Question: I need to to Highlight the search result according to the text that is entered in the text box in windows phone 7,

the usual wpf code is not working in windows phone 7. . Somebody say how to achieve this in windows phone 7
Actually this is the xaml Listbox I'm using to populate the Contact list,
'''
<ListBox Name="ContactList" ItemsSource="{Binding}" Margin="14,85,14,28" Foreground="White" SizeChanged="ContactList_SizeChanged">
<ListBox.ItemTemplate>
<DataTemplate>
<StackPanel Orientation="Horizontal">
<Border BorderThickness="2" HorizontalAlignment="Left" VerticalAlignment="Center" BorderBrush="{StaticResource PhoneAccentBrush}" >
<Image Source="{Binding Converter={StaticResource ContactPictureConverter}}" Width="48" Height="48" Stretch="Fill" Name="img1" />
</Border>
<TextBlock Name="ContactResults" Text="{Binding Path=DisplayName, Mode=OneWay}" FontSize="{StaticResource PhoneFontSizeExtraLarge}" Margin="18,8,0,0" />
</StackPanel>
</DataTemplate>
</ListBox.ItemTemplate>
</ListBox>
<TextBox Name="contactFilterString" Margin="0,0,0,528" TextChanged="contactFilterString_TextChanged" />
'''
C# Code,
'''
using System;
using System.Collections.Generic;
using System.Linq;
using System.Net;
using System.Windows;
//using System.Windows.Controls;
using System.Windows.Documents;
using System.Windows.Input;
using System.Windows.Media;
using System.Windows.Media.Animation;
using System.Windows.Shapes;
using Microsoft.Phone.Controls;
using Microsoft.Phone.UserData;
using Newtonsoft.Json;
using Newtonsoft.Json.Linq;
using System.Collections.ObjectModel;
using Microsoft.Phone.Shell;
using System.Windows.Controls;
using System.Windows.Media.Imaging;
using System.Text.RegularExpressions;
namespace SmartContactsApp
{
public partial class MainPage : PhoneApplicationPage
{
private List<Address> lstAddress = new List<Address>();
public string addressJson = string.Empty;
// Constructor
public MainPage()
{
InitializeComponent();
this.Loaded += new RoutedEventHandler(MainPage_Loaded);
CreateSecondaryTile();
}
/// <summary>
/// To List all the Contacts. . .
/// </summary>
private void ContactListing()
{
ContactList.DataContext = null;
Contacts cons = new Contacts();
cons.SearchCompleted += new EventHandler<ContactsSearchEventArgs>(Contacts_SearchCompleted);
cons.SearchAsync(contactFilterString.Text, FilterKind.DisplayName, "Contacts");
}
/// <summary>
/// To Fetch All Contacts from Mobile Contacts. . .
/// </summary>
/// <param name="sender"></param>
/// <param name="e"></param>
public void Contacts_SearchCompleted(object sender, ContactsSearchEventArgs e)
{
try
{
ContactList.DataContext = e.Results;
}
catch (Exception)
{
throw;
}
}
private void contactFilterString_TextChanged(object sender, TextChangedEventArgs e)
{
ContactListing();
}
}
'''
How to highlight in this,
Thanks in advance!
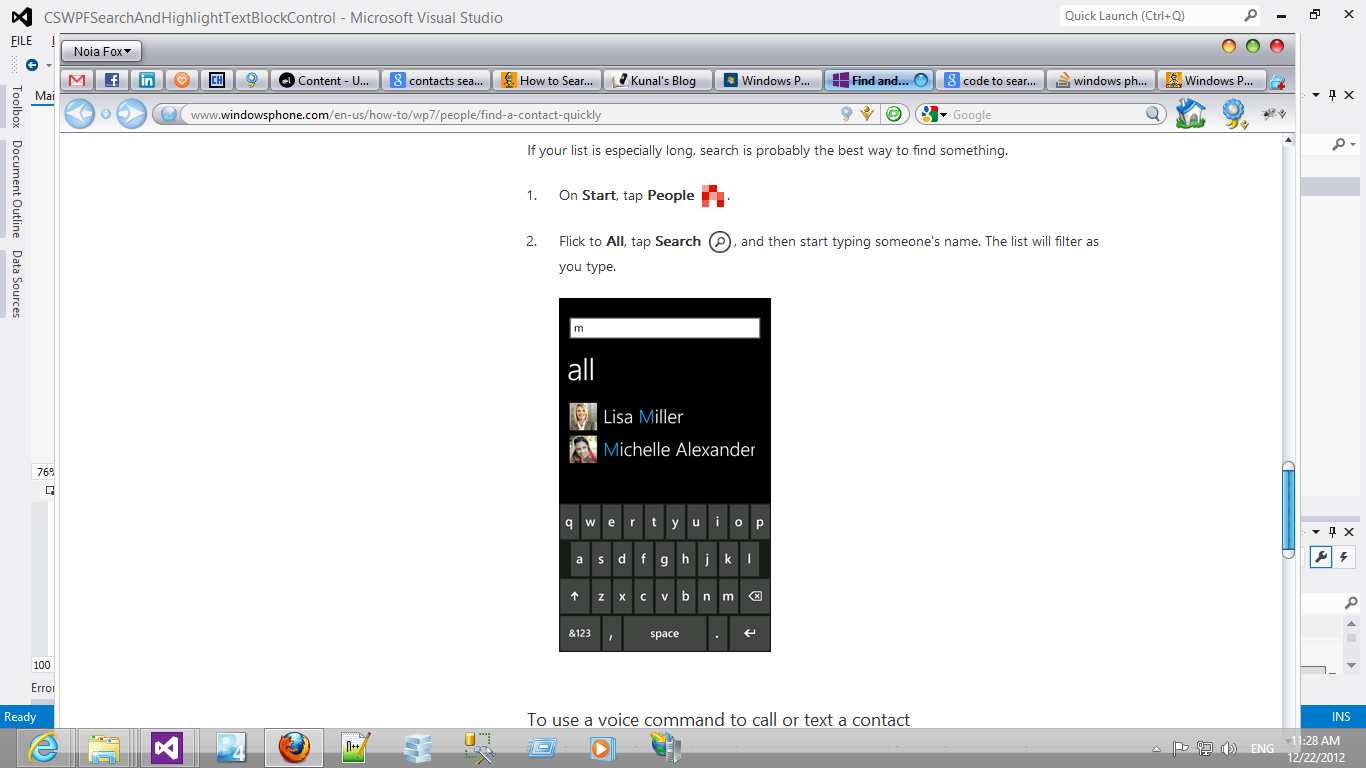
Answer: I Did it with the help from <URL>
Xaml code:
'''
<!--ContentPanel - place additional content here-->
<Grid x:Name="ContentPanel" Grid.Row="1" Margin="12,0,12,0">
<ListBox Name="ContactList" Margin="14,85,14,28" Foreground="White">
<ListBox.ItemTemplate>
<DataTemplate>
<StackPanel Orientation="Horizontal">
<TextBlock Text="{Binding DisplayName}" Width="450" TextWrapping="Wrap" FontSize="24" Visibility="Collapsed"/>
<RichTextBox Width="450" FontSize="24" Foreground="#FFFFFF"/>
</StackPanel>
</DataTemplate>
</ListBox.ItemTemplate>
</ListBox>
<TextBox Name="contactFilterString" Margin="0,0,0,528" TextChanged="contactFilterString_TextChanged" />
</Grid>
'''
c# Code:
'''
private void contactFilterString_TextChanged(object sender, TextChangedEventArgs e)
{
// ContactListing();
SearchVisualTree(ContactList);
if (contactFilterString.Text == "")
{
ContactListing();
}
}
private void SearchVisualTree(Action ContactListing)
{
SearchVisualTree(ContactList);
}
private void SearchVisualTree(DependencyObject targetElement)
{
var count = VisualTreeHelper.GetChildrenCount(targetElement);
for (int i = 0; i < count; i++)
{
var child = VisualTreeHelper.GetChild(targetElement, i);
if (child is TextBlock)
{
textBlock1 = (TextBlock)child;
HighlightText();
break;
}
else
{
//ContactListing();
SearchVisualTree(child);
}
}
}
private void HighlightText()
{
if (textBlock1 != null)
{
string text = textBlock1.Text;
textBlock1.Text = text;
textBlock1.Inlines.Clear();
int index = text.IndexOf(contactFilterString.Text);
int lenth = contactFilterString.Text.Length;
if (!(index < 0))
{
Run run = new Run() { Text = text.Substring(index, lenth), FontWeight = FontWeights.ExtraBold };
run.Foreground = new SolidColorBrush(Colors.Orange);
textBlock1.Inlines.Add(new Run() { Text = text.Substring(0, index), FontWeight = FontWeights.Normal });
textBlock1.Inlines.Add(run);
textBlock1.Inlines.Add(new Run() { Text = text.Substring(index + lenth), FontWeight = FontWeights.Normal });
textBlock1.FontSize = 30;
textBlock1.Foreground = new SolidColorBrush(Colors.Black);
}
else
{
//textBlock1.Text = "No Match";
}
}
}
/// <summary>
/// To List all the Contacts. . .
/// </summary>
private void ContactListing()
{
ContactList.DataContext = null;
Contacts cons = new Contacts();
cons.SearchCompleted += new EventHandler<ContactsSearchEventArgs>(Contacts_SearchCompleted);
cons.SearchAsync(contactFilterString.Text, FilterKind.DisplayName, "Contacts");
}
/// <summary>
/// To Fetch All Contacts from Mobile Contacts. . .
/// </summary>
/// <param name="sender"></param>
/// <param name="e"></param>
public void Contacts_SearchCompleted(object sender, ContactsSearchEventArgs e)
{
try
{
ContactList.DataContext = e.Results;
}
catch (Exception)
{
throw;
}
}
'''
Thanks for the help!